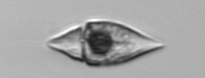
Label: Amphidinium